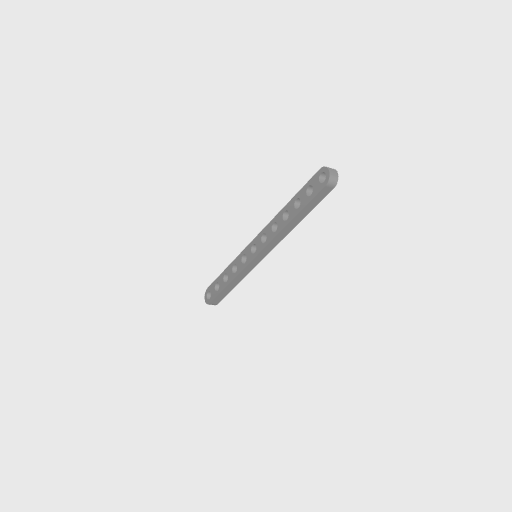
Part: FlatBeam12H